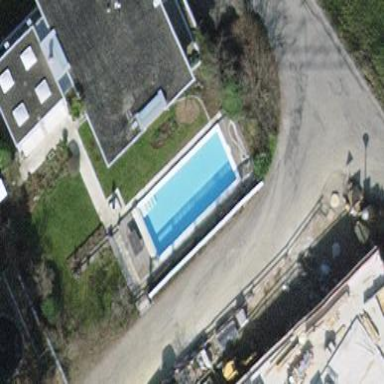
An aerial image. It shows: Swimming pool located in leisure land.